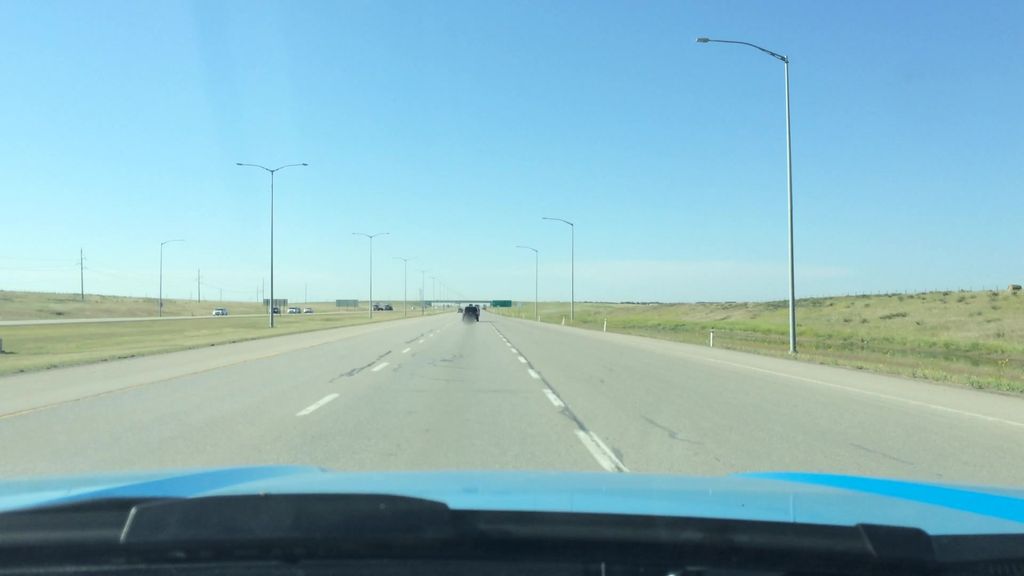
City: calgary